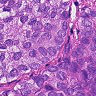
Metastatic tissue present: yes